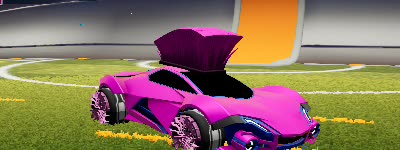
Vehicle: werewolf